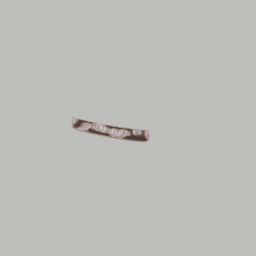
Label: animals